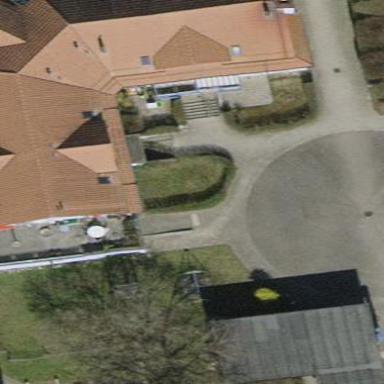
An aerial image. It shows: Building with tiled roof.